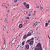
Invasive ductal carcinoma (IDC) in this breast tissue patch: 0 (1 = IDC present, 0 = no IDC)